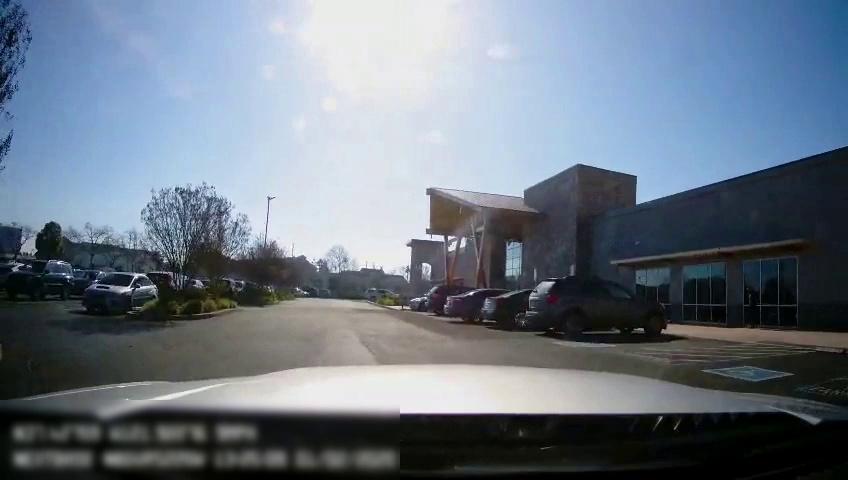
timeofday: Day
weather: Sunny
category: Drivable Space
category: Vehicles | Car
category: Vehicles | Car
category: Vehicles | SUV
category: Vehicles | SUV
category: Vehicles | SUV
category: Vehicles | SUV
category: Vehicles | Car
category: Vehicles | Car
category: Vehicles | Car
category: Vehicles | SUV
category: Vehicles | Car
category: Vehicles | Car
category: Vehicles | SUV
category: Vehicles | SUV
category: Pedestrians